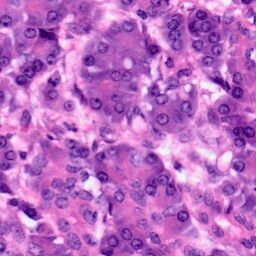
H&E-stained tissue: Pancreatic